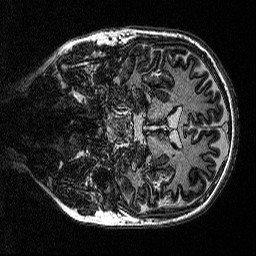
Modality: MP2RAGE
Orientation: coronal
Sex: female
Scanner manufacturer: siemens
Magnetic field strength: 3 T
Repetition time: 5 s
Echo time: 0.00292 s